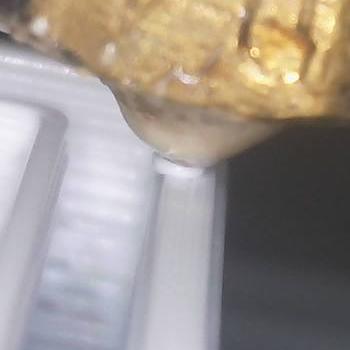
Flow rate: 252%